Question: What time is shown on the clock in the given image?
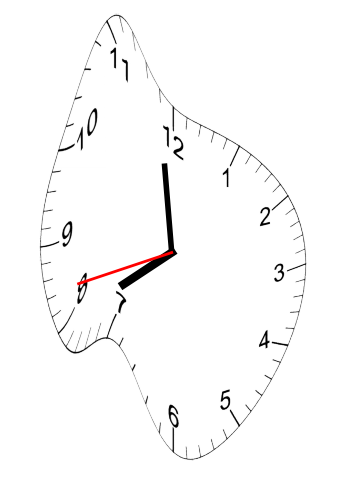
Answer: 07:58:42